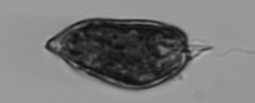
Label: Prorocentrum_micans